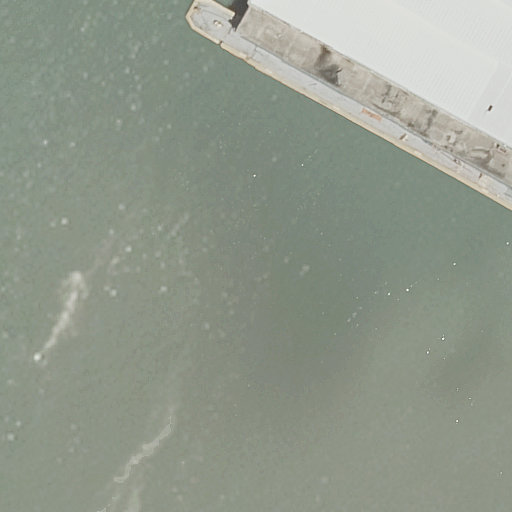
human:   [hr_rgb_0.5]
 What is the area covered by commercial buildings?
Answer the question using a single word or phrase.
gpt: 0m2

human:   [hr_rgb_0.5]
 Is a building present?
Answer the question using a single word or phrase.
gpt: yes

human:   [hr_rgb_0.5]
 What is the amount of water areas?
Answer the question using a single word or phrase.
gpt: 1

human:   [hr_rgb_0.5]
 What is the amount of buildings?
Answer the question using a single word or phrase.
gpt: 1

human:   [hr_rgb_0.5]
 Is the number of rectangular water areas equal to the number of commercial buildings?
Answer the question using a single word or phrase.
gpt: no

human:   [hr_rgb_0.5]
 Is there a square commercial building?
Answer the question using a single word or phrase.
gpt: no

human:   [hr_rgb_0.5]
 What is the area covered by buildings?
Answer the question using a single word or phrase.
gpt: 735m2

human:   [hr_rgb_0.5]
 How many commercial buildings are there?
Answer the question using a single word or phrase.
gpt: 0

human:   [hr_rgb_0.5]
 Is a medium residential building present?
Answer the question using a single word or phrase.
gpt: no

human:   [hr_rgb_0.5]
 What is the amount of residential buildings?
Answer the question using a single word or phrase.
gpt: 1

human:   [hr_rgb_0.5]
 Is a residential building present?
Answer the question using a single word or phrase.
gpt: yes

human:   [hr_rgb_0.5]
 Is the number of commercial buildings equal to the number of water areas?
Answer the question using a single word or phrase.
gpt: no

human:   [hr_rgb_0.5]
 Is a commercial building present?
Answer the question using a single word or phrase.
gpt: no

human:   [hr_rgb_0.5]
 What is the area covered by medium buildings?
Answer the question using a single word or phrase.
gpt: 0m2

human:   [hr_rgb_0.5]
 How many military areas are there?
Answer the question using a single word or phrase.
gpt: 0

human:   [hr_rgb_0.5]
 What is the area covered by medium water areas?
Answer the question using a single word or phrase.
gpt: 0m2

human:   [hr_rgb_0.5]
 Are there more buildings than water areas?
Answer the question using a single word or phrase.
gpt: no

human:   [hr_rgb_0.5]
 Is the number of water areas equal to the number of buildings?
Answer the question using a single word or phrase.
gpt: yes

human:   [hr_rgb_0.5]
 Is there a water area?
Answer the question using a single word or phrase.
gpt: yes

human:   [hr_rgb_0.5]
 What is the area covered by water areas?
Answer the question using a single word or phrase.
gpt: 10642m2

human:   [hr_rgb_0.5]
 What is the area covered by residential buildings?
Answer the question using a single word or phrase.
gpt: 735m2

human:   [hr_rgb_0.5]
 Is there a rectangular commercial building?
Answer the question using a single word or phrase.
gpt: no

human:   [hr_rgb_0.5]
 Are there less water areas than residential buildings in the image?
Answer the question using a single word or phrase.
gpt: no

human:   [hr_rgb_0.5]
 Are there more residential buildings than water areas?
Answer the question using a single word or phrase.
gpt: no

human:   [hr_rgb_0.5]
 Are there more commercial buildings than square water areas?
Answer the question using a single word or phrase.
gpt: no

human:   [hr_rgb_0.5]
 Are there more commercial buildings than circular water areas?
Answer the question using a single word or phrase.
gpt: no

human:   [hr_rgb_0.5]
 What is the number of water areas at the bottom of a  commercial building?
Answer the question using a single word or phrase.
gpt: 0

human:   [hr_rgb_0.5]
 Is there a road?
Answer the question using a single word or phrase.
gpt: no

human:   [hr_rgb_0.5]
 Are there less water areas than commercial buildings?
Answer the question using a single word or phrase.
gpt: no

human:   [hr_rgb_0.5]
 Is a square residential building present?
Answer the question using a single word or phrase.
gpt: no

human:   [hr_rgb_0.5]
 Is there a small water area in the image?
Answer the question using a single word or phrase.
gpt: no

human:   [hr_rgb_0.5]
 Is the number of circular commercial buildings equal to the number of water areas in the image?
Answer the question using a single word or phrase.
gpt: no

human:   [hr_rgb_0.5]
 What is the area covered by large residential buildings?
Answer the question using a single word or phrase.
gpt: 735m2

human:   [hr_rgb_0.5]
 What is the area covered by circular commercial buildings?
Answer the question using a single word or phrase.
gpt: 0m2

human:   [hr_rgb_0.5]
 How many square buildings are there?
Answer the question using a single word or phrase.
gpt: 0

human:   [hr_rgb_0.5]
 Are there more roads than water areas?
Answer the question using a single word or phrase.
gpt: no

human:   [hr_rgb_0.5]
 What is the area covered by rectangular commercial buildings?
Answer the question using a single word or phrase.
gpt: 0m2

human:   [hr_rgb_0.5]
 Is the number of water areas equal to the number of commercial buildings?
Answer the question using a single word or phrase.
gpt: no

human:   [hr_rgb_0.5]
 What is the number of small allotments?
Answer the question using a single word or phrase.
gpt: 0

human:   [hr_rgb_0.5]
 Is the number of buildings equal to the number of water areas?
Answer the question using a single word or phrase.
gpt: yes

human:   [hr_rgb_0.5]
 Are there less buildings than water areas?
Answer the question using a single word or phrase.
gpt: no

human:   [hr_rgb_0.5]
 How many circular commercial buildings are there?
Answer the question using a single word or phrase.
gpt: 0

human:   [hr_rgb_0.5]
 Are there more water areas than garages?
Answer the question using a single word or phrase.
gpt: yes

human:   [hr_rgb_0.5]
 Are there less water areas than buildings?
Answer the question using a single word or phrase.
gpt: no

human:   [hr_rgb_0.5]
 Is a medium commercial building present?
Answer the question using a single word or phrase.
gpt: no

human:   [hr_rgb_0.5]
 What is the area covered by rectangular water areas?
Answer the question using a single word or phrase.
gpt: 10642m2

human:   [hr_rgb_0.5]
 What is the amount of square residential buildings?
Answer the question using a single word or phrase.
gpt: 0

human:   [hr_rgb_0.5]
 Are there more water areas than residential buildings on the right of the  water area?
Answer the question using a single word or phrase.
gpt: no

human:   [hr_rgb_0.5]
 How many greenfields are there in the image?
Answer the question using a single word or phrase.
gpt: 0

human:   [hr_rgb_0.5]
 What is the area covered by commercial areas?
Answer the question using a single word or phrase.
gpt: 0m2

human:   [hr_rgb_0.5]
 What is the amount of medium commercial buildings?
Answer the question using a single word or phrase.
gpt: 0

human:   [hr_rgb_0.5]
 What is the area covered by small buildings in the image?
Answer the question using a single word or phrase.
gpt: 0m2

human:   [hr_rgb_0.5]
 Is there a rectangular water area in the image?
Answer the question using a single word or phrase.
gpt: yes

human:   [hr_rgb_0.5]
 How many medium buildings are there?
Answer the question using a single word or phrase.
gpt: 0

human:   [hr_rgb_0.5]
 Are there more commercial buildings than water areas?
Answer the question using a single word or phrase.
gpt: no

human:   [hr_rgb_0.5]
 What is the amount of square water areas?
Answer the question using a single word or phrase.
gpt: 0

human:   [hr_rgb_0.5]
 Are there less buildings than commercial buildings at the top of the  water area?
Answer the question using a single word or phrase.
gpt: no

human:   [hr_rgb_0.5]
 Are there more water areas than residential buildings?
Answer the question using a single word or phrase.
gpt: no

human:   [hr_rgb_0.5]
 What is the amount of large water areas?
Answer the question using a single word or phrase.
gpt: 1

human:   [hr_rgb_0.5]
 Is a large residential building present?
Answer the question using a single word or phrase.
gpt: yes

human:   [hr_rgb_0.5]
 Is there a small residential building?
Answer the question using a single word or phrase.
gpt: no

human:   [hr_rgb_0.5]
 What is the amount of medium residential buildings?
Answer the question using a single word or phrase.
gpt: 0

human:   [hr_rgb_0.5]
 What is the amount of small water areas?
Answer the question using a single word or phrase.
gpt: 0

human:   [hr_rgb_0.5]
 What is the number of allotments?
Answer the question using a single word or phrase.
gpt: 0